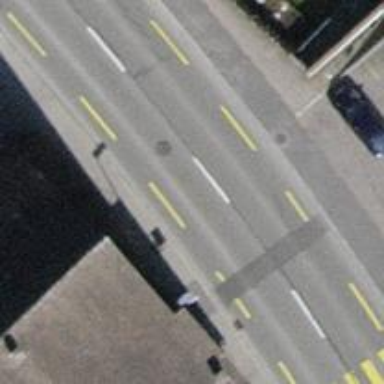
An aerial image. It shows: Asphalt sidewalk along the footway.